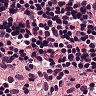
Metastatic tissue present: no